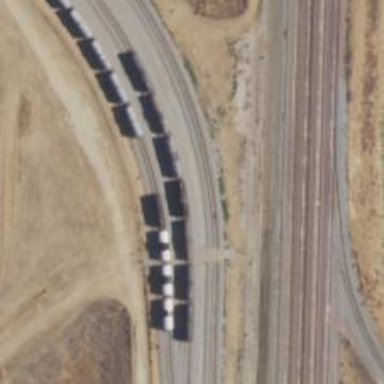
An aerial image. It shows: Railway siding with rails.